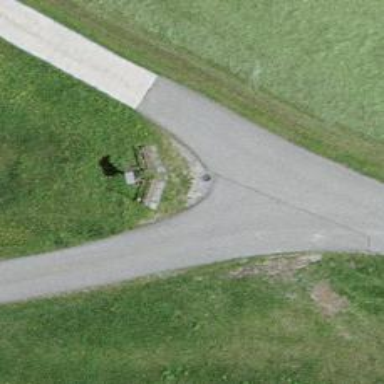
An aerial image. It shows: Wayside cross with historic significance.